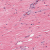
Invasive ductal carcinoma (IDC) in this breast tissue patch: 0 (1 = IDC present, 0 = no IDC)